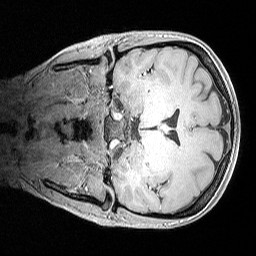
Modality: MP2RAGE
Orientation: coronal
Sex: female
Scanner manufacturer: siemens
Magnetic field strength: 3 T
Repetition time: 5 s
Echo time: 0.00292 s